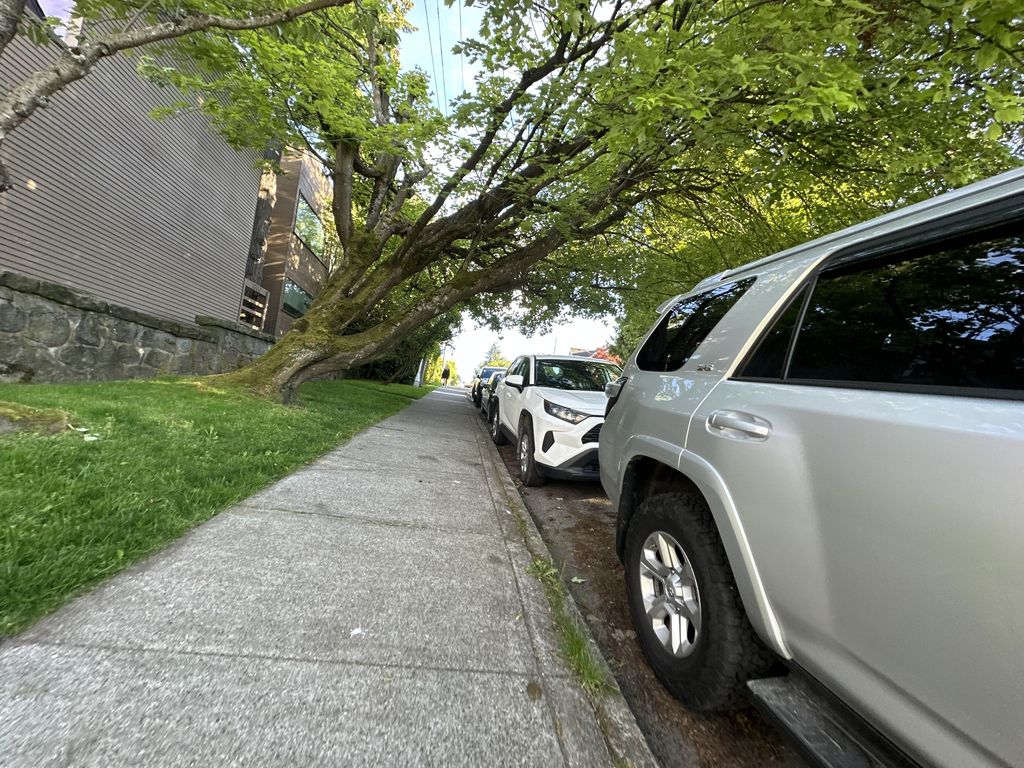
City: vancouver